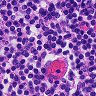
Metastatic tissue present: no